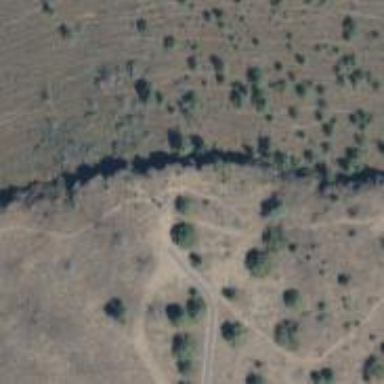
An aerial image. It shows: Path.